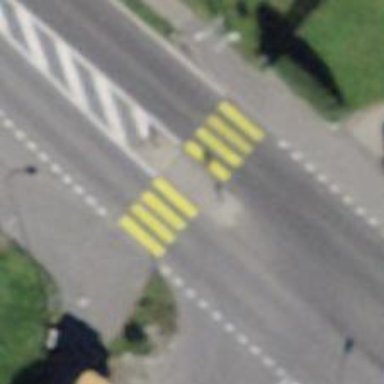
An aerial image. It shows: Zebra crossing on the road.